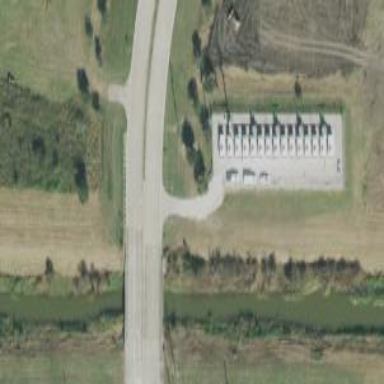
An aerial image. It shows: Generator is pictured.